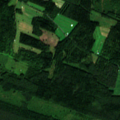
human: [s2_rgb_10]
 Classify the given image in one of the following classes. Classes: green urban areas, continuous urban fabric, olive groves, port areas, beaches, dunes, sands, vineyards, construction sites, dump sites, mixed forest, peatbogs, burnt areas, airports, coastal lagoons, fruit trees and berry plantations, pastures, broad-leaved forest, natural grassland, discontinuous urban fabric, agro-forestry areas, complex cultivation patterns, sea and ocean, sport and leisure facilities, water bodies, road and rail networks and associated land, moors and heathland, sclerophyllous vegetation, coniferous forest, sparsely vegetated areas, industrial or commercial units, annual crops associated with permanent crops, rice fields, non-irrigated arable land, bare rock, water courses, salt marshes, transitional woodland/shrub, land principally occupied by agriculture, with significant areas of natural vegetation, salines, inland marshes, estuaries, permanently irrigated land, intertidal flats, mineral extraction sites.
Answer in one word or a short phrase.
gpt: land principally occupied by agriculture, with significant areas of natural vegetation, coniferous forest, mixed forest